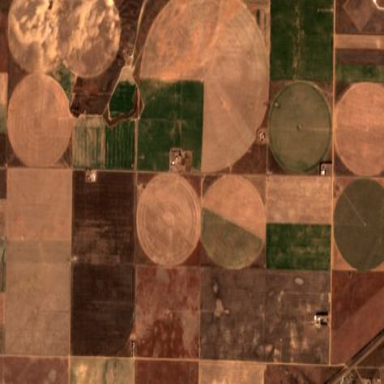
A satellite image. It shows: Farmland with pivot irrigation system.